Question: I have to develop an orchestration which uses a start orchestration shape followed by send port.

If a "Sendport4" failed to send the message, I don't have to execute "Starting Orchestration Shape".
But in my case, when "sendport4" is getting failed, It is calling "Start Orchestraton Shape".
To handle this schenario, I tried to put the exception handling, But didn't worked.
Can any one please help, what can do handle this?
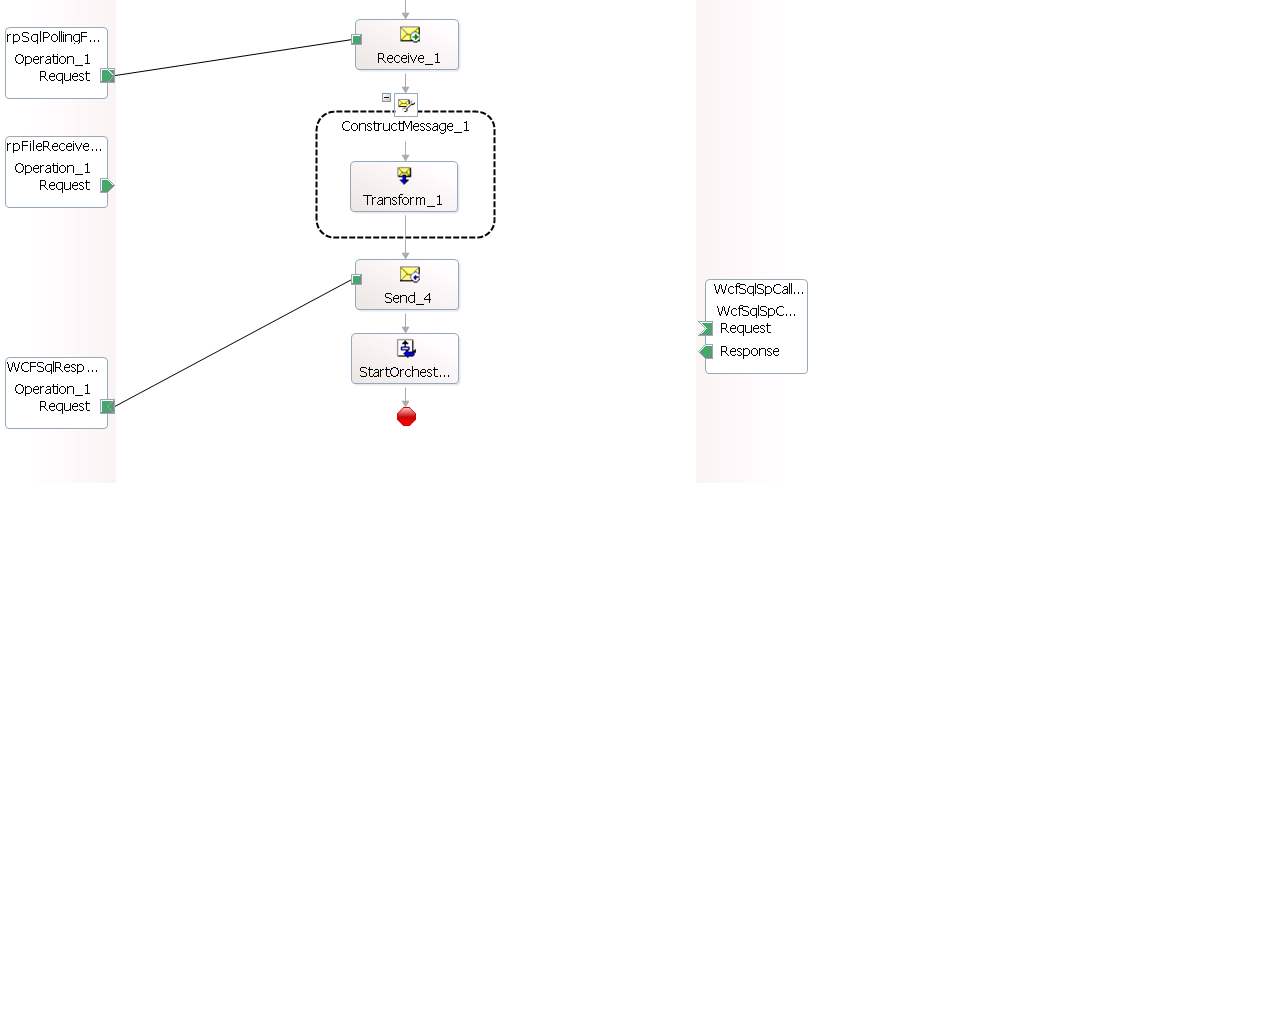
Answer: Set Delivery Notification to Transmitted on the Send Port shape in the Orchestration.